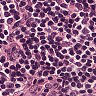
Metastatic tissue present: no